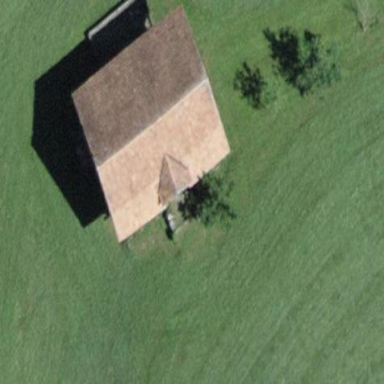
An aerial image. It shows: Rural barn.